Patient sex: M
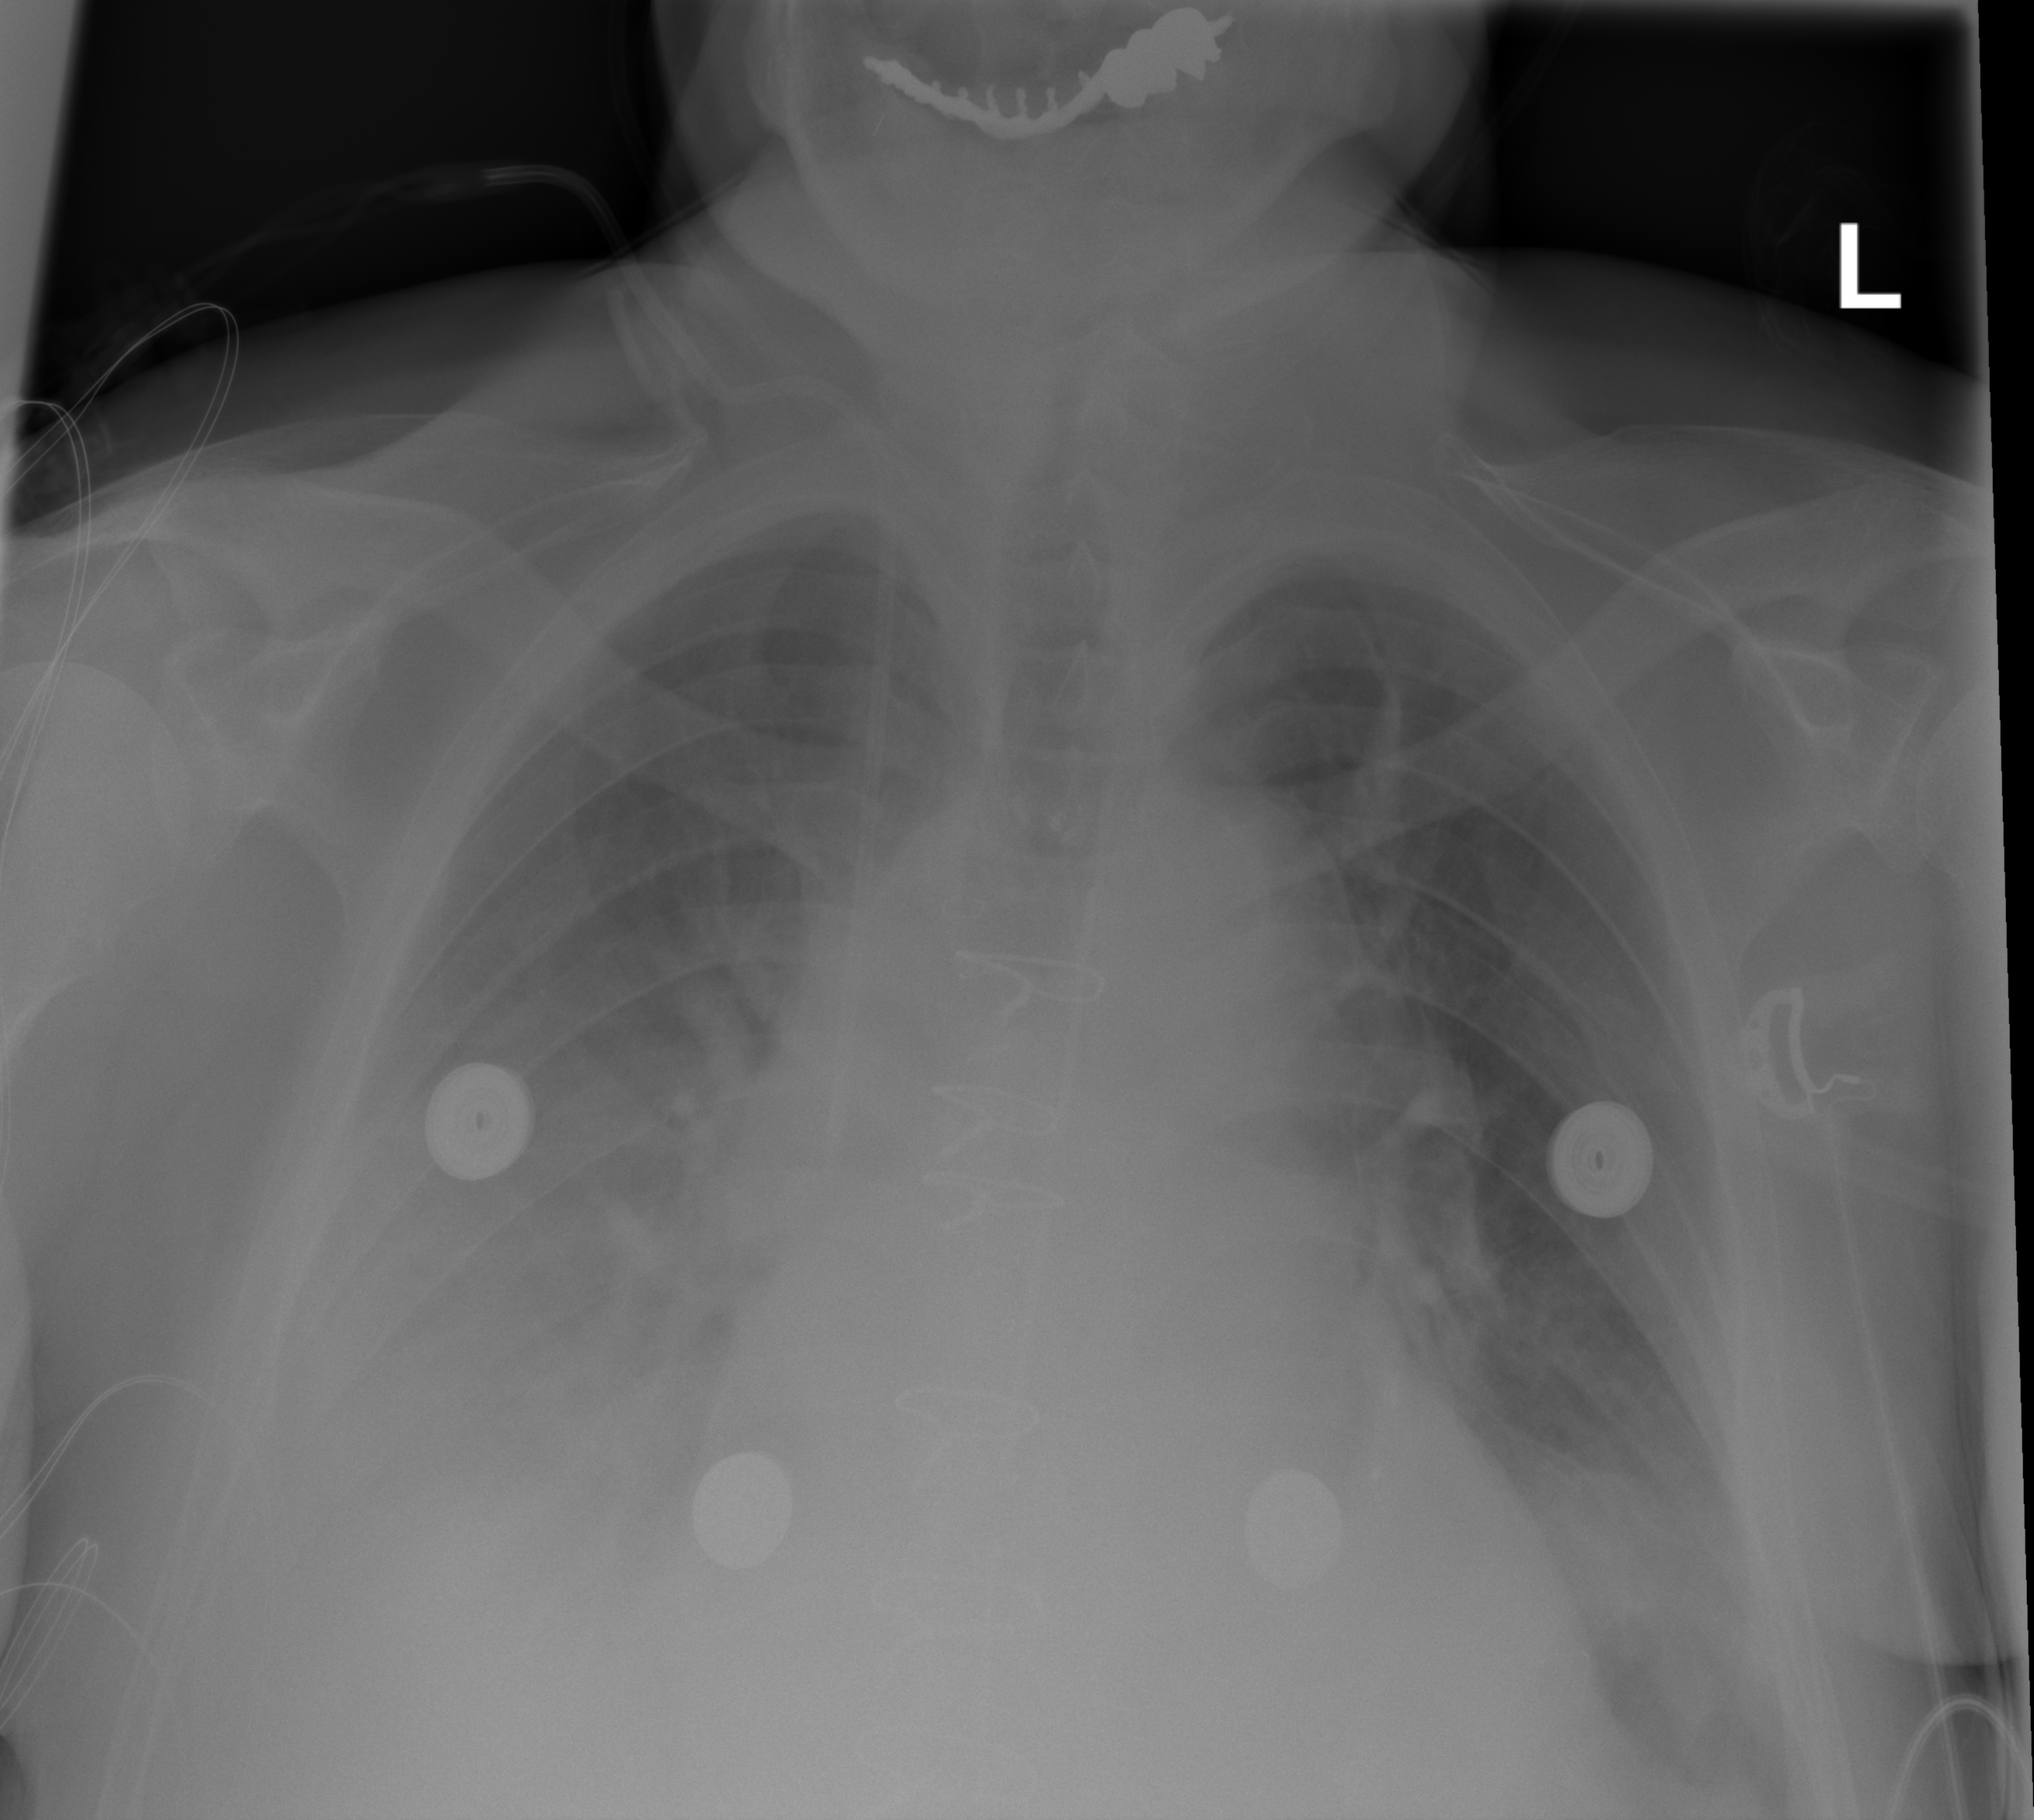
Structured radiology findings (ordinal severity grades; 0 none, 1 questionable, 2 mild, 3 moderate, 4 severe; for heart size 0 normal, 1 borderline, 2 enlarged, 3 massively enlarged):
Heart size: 2
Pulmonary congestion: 2
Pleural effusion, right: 3
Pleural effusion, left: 2
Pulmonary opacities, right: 0
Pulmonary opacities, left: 2
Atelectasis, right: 2
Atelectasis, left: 2